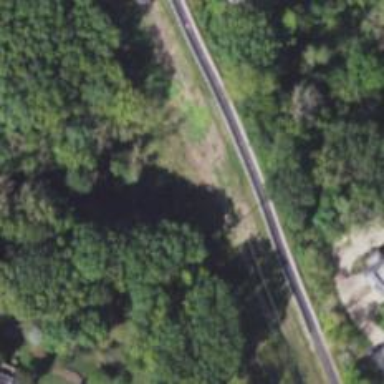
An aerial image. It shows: Culvert tunnel.